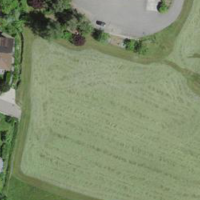
EUNIS habitat code: 52
Species observed at this site:
Prunus spinosa